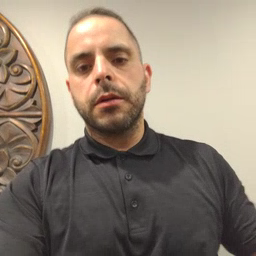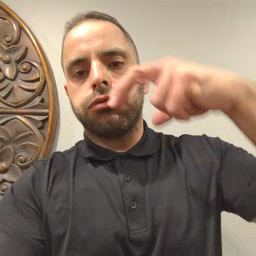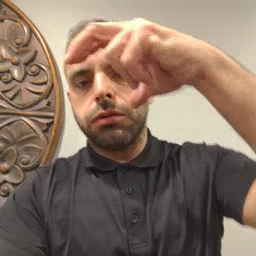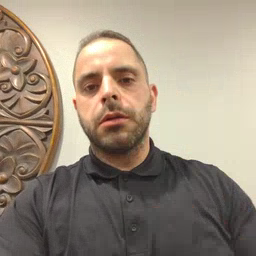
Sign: helicopter